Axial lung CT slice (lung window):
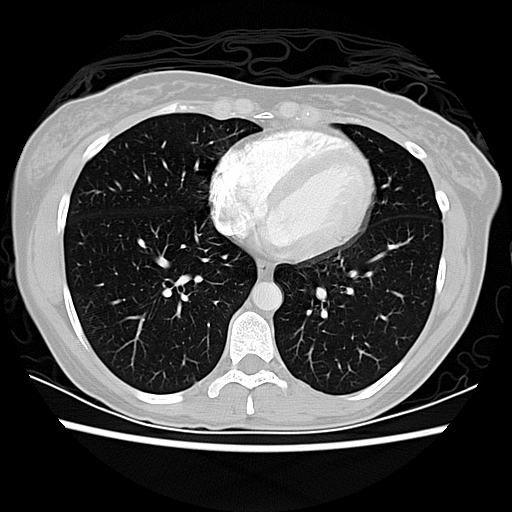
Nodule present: no